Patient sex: F
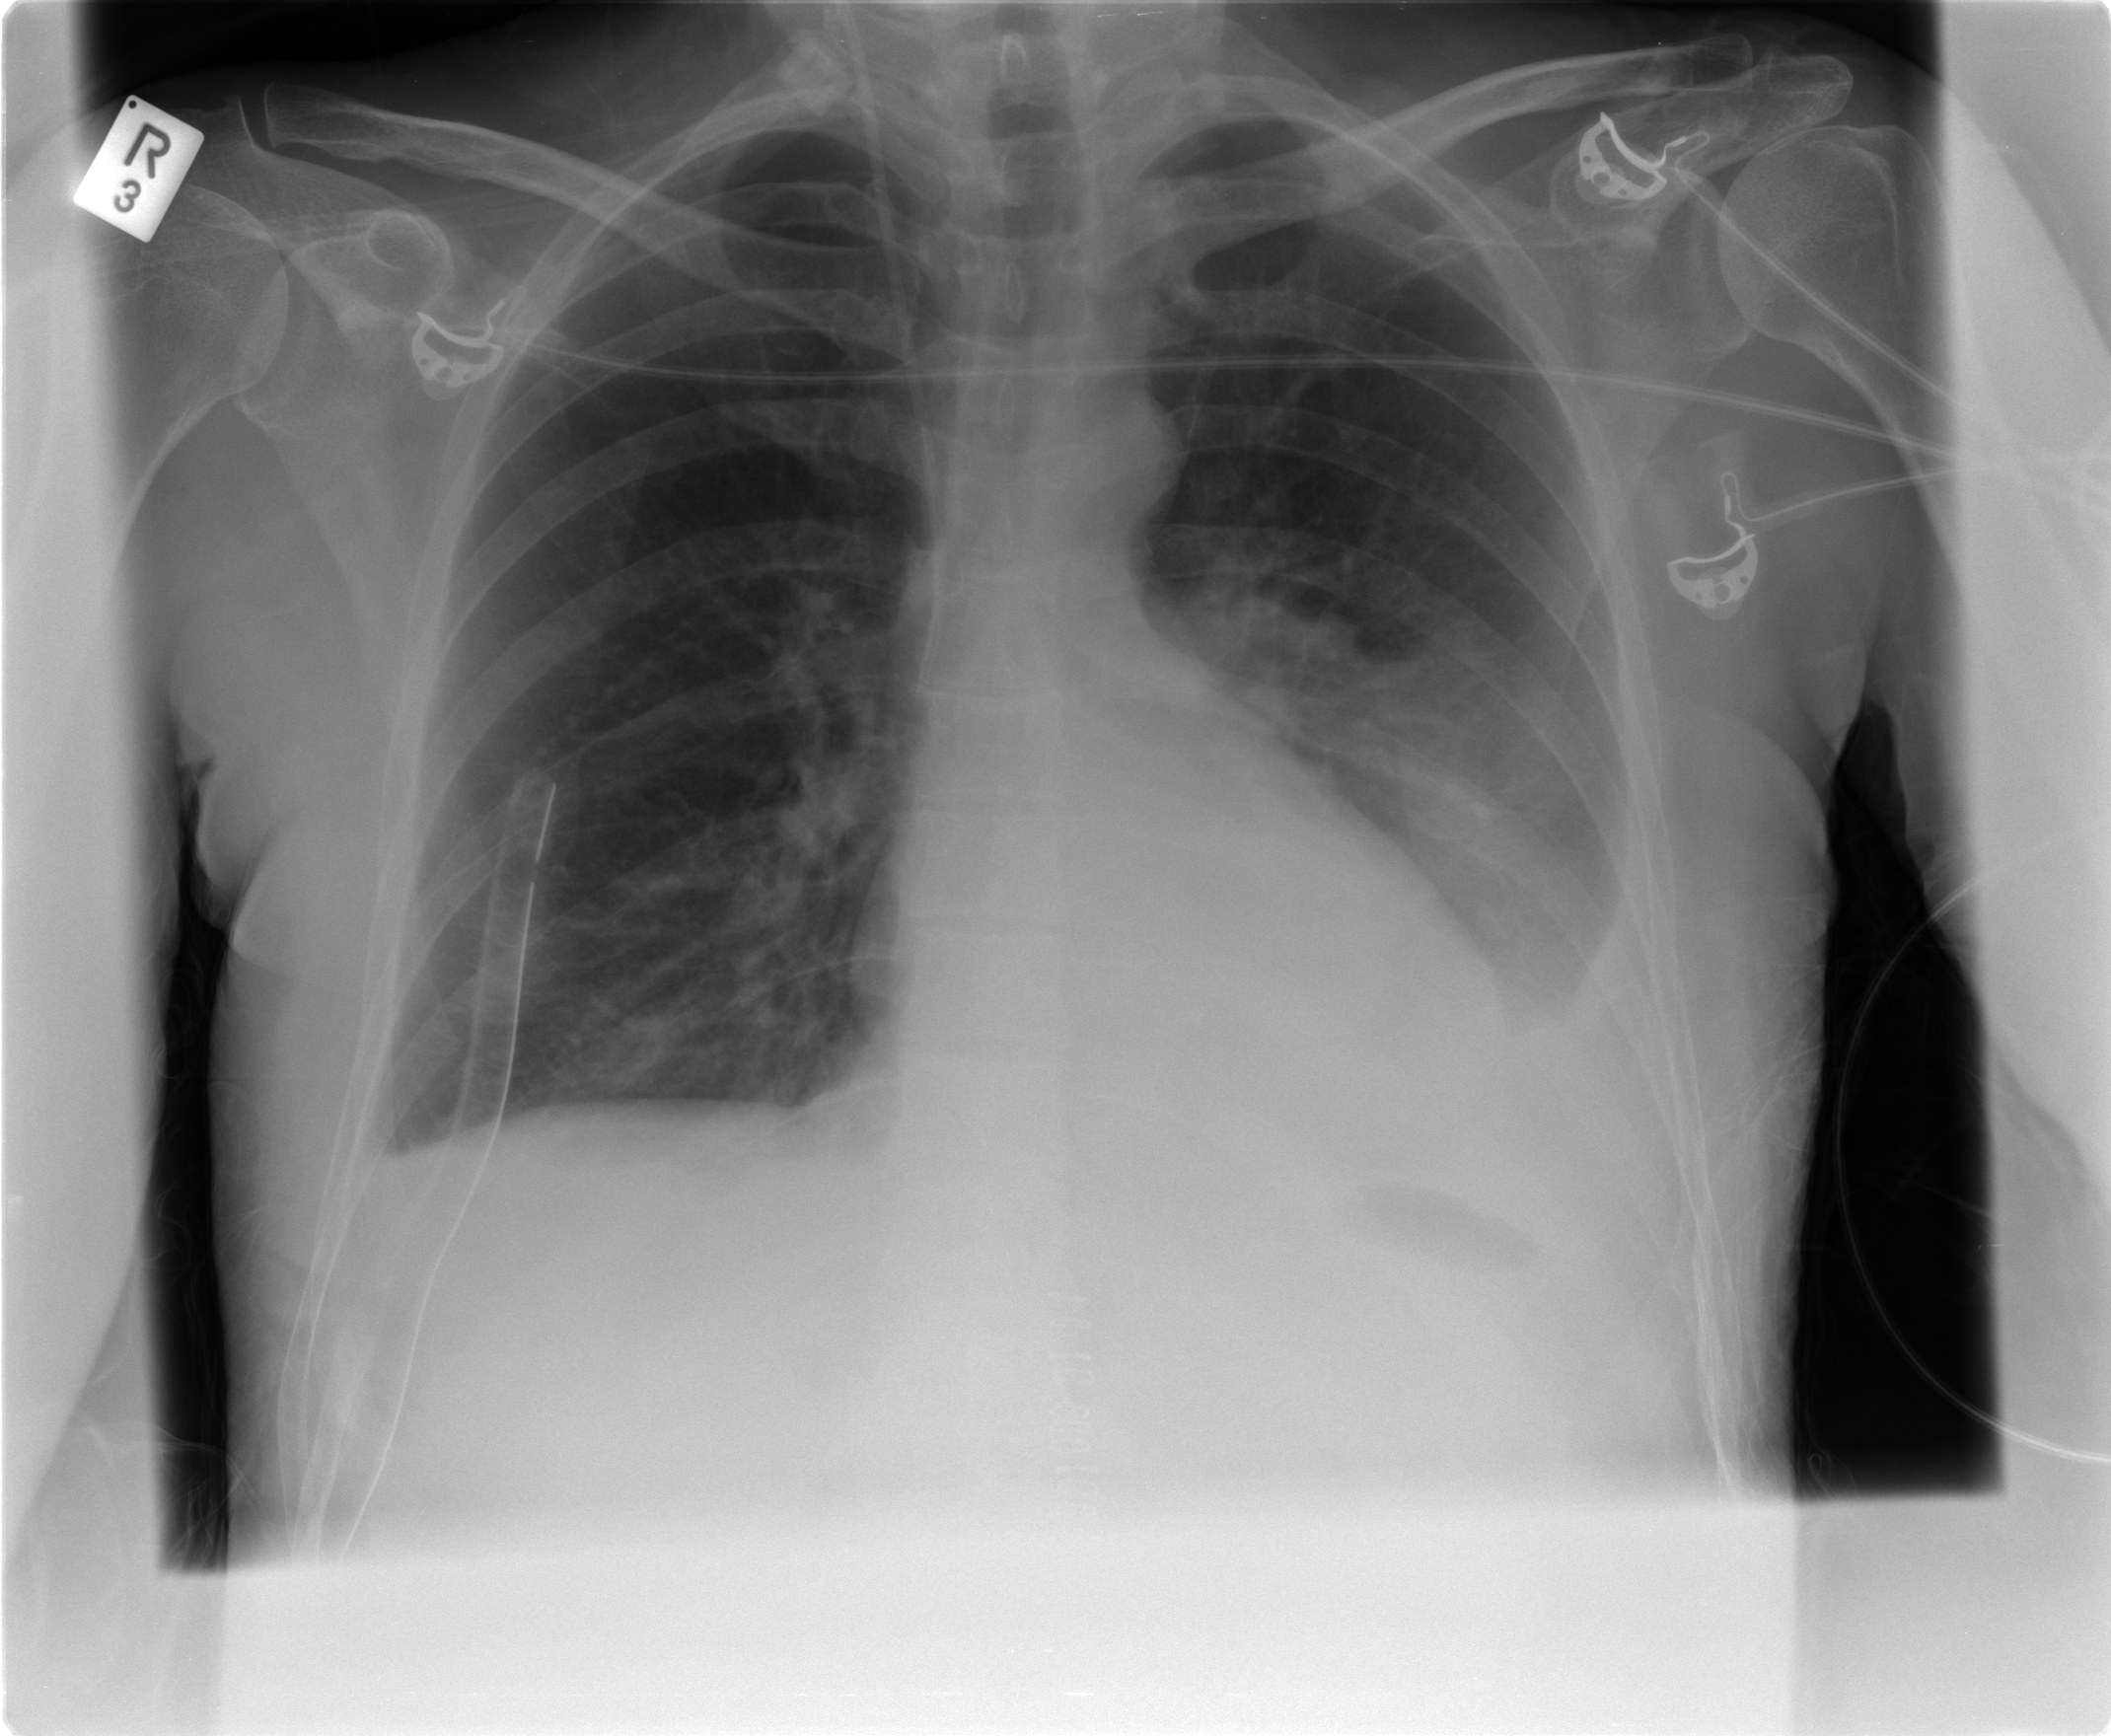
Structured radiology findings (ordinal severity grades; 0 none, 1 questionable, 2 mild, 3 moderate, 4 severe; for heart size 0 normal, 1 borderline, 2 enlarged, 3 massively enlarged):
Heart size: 0
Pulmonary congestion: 0
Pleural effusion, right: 1
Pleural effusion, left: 2
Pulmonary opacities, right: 0
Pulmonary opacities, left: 0
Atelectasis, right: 1
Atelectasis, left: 2